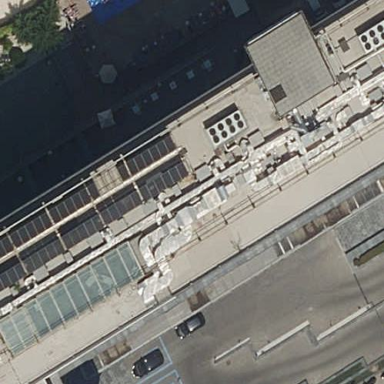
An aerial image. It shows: Hotel building.